九年级 · 变换几何
学校艺术节上, 同学们绘制了非常美丽的画并且在其周围褤上等宽的边框做成艺术墙. 下面是王亮从艺术墙上选取的四幅形状不同的作品, 在同一幅作品中, 内、外边框的图形不一定相似的是（）

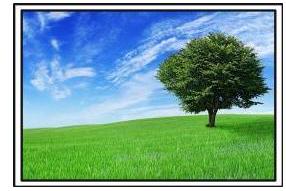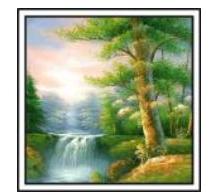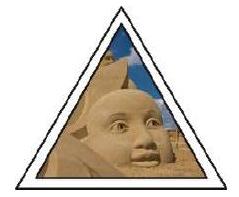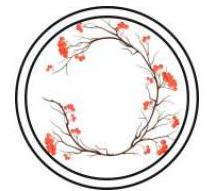
A.

B.

C.

D.

答案: A
解析: 根据图形相似的概念进行解答即可.

【详解】解：两个矩形不一定相似, 但两个正方形、两个等边三角形及两个圆一定相似,故选: A.

【点睛】本题考查了两个图形的相似, 掌握相似多边形的概念（即边数相同的两个多边形,
如果对应角相等, 对应边成比例）是解题的关键.